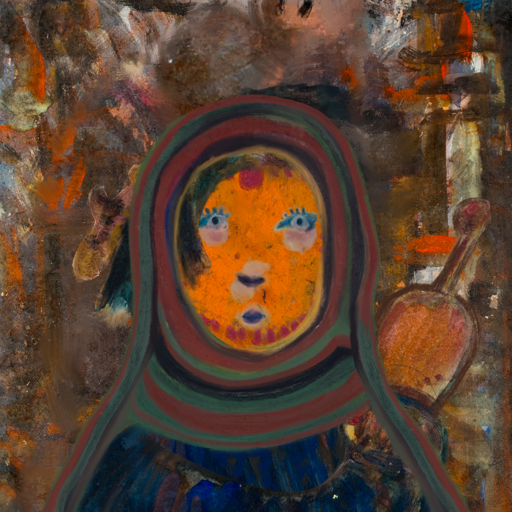
Background: GypsyQueen, Head And Neck Front: Doll, Face Front: Hill_Girl, Bust: Pipe, Hair Front: Pipe, Head Accessory: After_Raid_Scarf, Second Necklace: Blank, Necklace: Blank, Baby: Blank